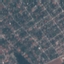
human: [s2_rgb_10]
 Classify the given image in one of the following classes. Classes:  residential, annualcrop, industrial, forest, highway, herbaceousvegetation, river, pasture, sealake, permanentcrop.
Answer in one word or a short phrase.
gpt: Residential